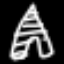
Label: The Eiffel Tower